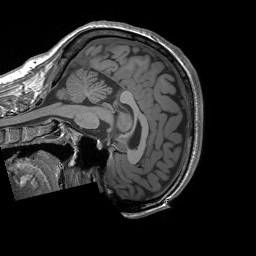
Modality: T1w
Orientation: sagittal